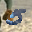
Label: 5